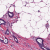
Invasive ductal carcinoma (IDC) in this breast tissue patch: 0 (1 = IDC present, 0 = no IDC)